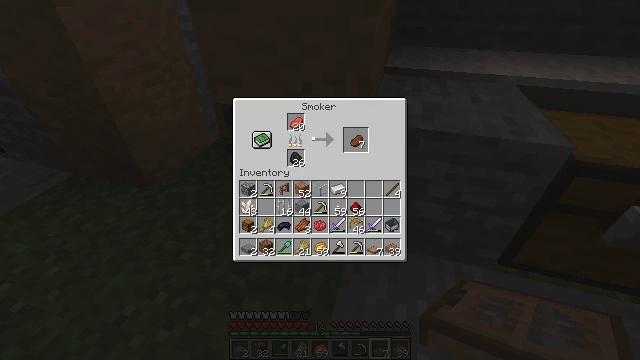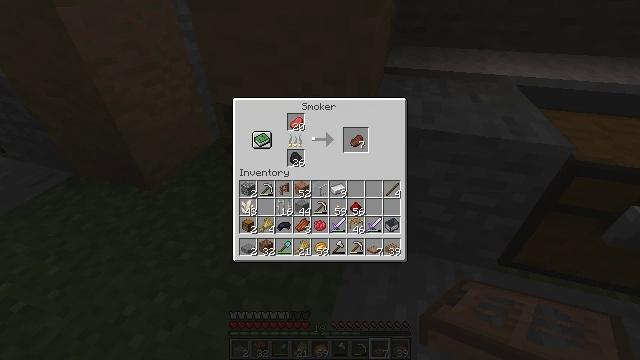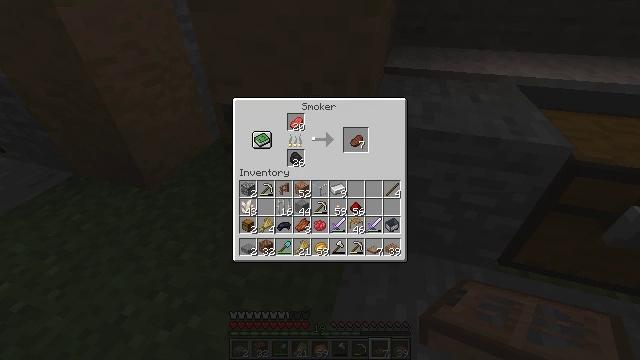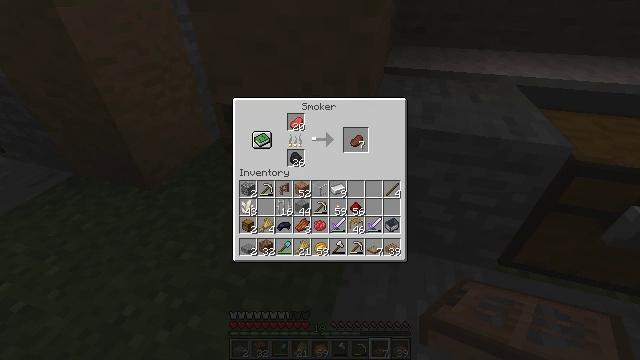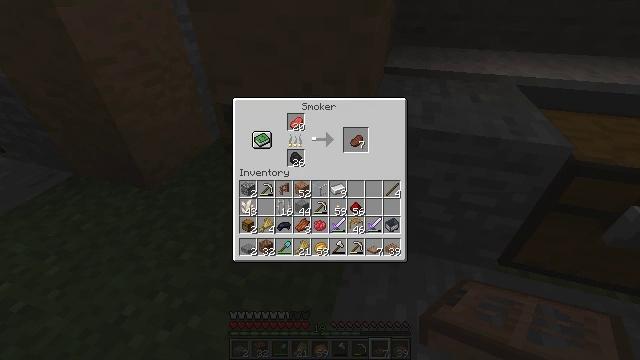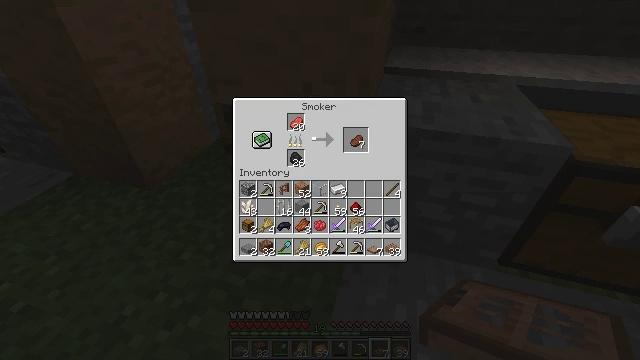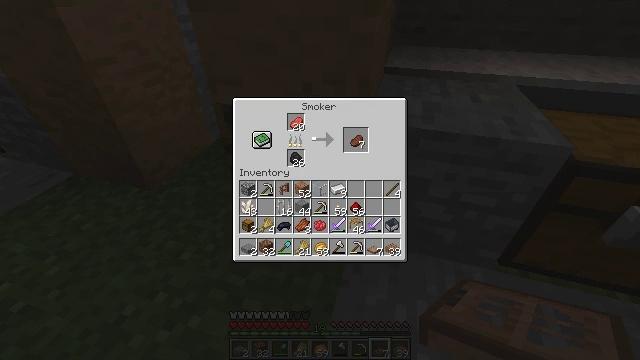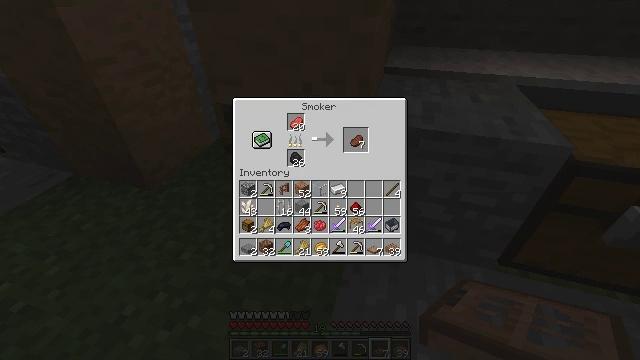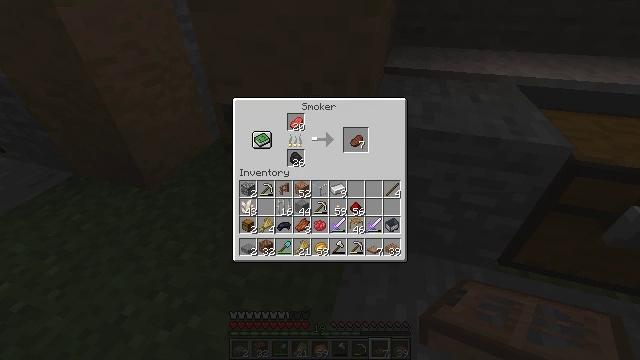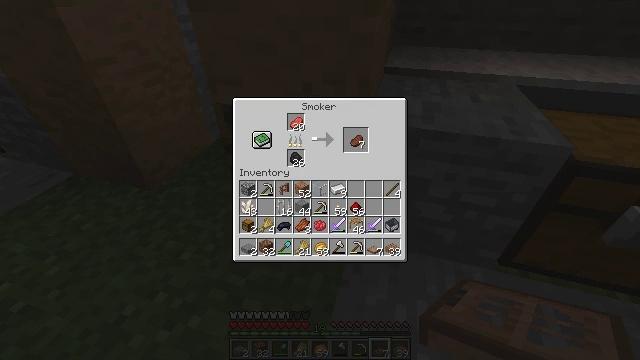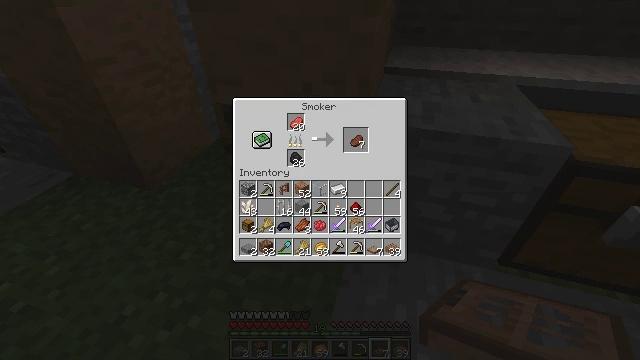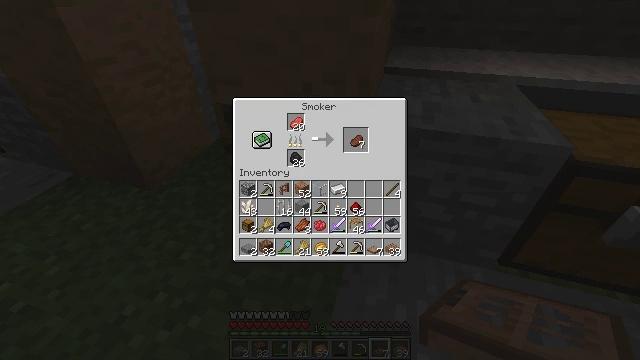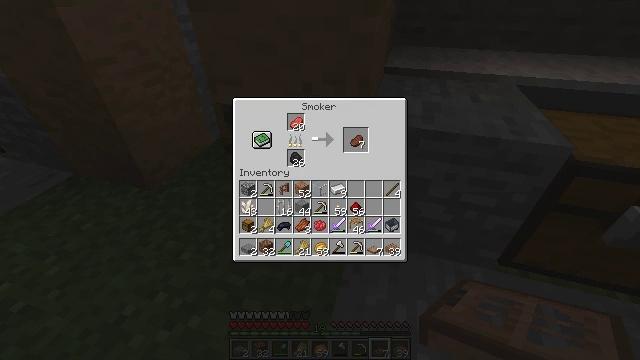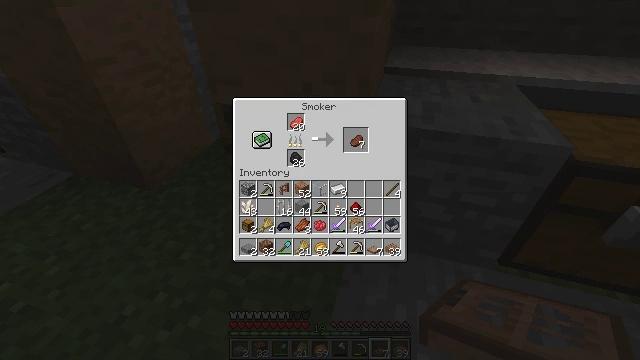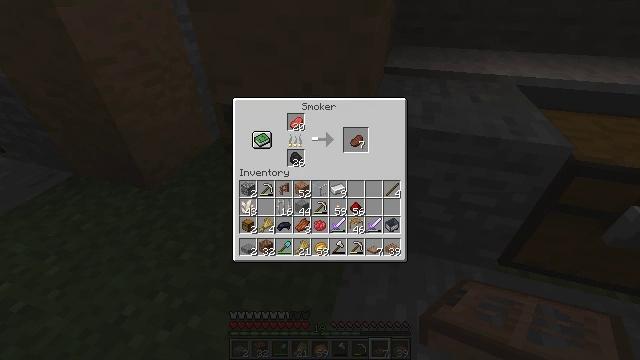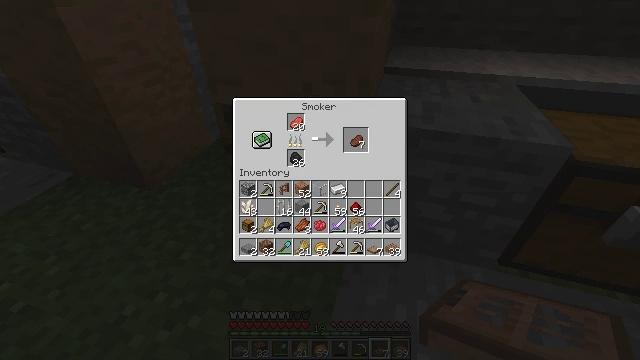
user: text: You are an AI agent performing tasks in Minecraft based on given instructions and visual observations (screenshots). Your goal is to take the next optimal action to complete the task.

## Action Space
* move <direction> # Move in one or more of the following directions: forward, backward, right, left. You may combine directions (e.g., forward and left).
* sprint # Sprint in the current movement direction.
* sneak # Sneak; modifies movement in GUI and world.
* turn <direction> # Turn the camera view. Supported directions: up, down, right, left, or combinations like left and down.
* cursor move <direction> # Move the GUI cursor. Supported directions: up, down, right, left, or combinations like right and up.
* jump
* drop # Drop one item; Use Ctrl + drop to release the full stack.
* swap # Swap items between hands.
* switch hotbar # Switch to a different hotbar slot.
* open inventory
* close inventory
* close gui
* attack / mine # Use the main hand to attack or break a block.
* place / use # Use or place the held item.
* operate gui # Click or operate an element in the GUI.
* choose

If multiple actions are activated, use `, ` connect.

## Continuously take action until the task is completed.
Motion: motion action
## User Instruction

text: Mine stripped jungle log.
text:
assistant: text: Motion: no_op
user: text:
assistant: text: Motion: no_op
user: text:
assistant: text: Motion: no_op
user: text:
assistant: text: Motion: no_op
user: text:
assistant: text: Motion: no_op
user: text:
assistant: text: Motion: no_op
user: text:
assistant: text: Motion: no_op
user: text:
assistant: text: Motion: no_op
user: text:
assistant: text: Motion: no_op
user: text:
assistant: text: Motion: no_op
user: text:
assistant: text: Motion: no_op
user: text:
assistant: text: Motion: no_op
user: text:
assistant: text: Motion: no_op
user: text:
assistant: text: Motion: no_op
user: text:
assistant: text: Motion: no_op
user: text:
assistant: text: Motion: no_op
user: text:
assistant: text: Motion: no_op
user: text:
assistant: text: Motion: no_op
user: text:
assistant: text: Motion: no_op
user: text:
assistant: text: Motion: no_op
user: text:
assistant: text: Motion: no_op
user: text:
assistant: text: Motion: no_op
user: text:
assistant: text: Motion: no_op
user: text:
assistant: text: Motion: no_op
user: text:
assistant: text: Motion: no_op
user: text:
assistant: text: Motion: no_op
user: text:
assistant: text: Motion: no_op
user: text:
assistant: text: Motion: no_op
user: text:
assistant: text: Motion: no_op
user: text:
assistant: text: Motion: no_op